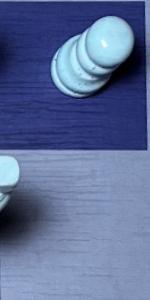
Label: Empty